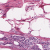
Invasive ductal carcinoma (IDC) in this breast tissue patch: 1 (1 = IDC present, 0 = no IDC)